Interaction volume radius: 10 \u00c5
Interaction volume height: 35 \u00c5
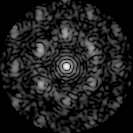
Disorder parameter: 0.6185